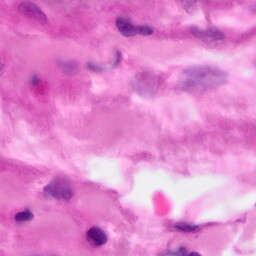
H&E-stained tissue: Pancreatic